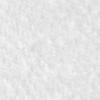
Label: no_change